Question: The GUI of my system works well with 1366 X 768. When it is displayed in a different resolution, i need to scroll side by side, wherein it should not. Also, the div and section becomes disorted when i tried to press 'ctr+-' in chrome.
'''
<header>
<h1><font color = "#666" face="Arial Black" size="5%">&nbsp;&nbsp;&nbsp;Isplika:</font> A Web-based IDE for C++ Source Content for Programming Beginners
<span id = "strength" > Our Stength, Our God U </span>
</h1>
</header>
<div id = "wrapper">
<section id = "board">
<section id = "board_c">
<div id = "board_ln"> </div>
<div id = "board_code_w">
<div id = "tags_c" class = "tags">C++ Code</div>
<div id = "board_code" contenteditable = "true" ></div>
<div id = "board_code_dup" contenteditable = "false"></div>
</div>
</section>
<section id = "board_mb">
</section>
<section id = "board_code_info">
Row:
<section id = "row" class="tab_space_right">
1
</section>
Col:
<section id = "col" class="tab_space_right">
2
</section>
Number of Lines:
<section id = "numLines" class="tab_space_right">
3
</section>
</section>
</section>
<section id = "interpreter">
<div id = "tags_int" class = "tags">Result</div>
<section id = "interpreter_c">
</section>
<section id = "interpreter_input">
<input id = "inputF" type = "text" />
</section>
<div id = "inputB" class="buttons">
INPUT
</div>
</section>
<section id = "identifier">
<div id = "tags_iden" class = "tags">Variables</div>
<section id = "identifier_type">
</section>
<section id = "identifier_name" >
</section>
<section id = "identifier_value">
</section>
</section>
<section id = "controls">
<div id = "run" class = "buttons" >RUN</div>
<div id = "stop" class = "buttons" >STOP</div>
<div id = "next" class = "buttons" >NEXT</div>
<div id = "support" class = "buttons" >SUPPORT</div>
</section>
</div>
</body>
</html>
'''

'#board' should be resizable but '#interpreter' and '#identifier' should be static
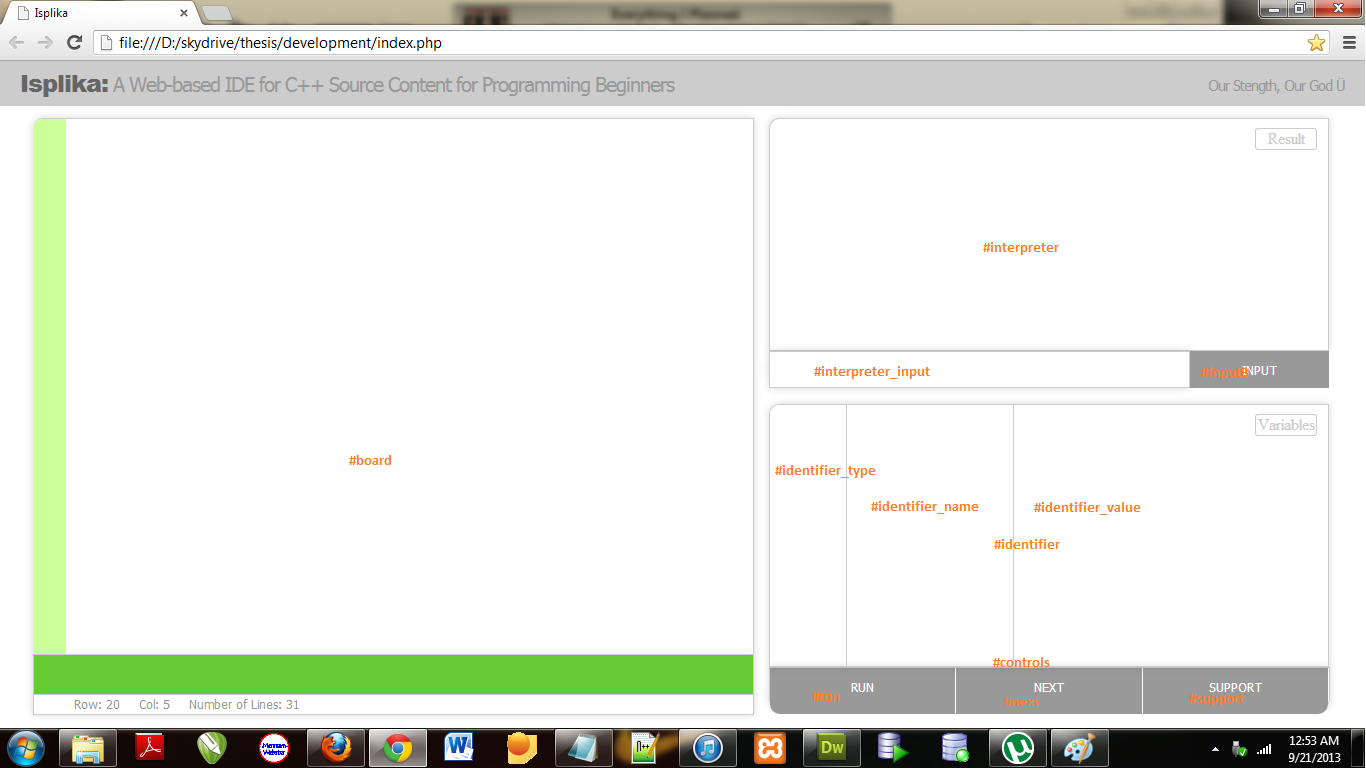
Answer: you can solve it easily with javascript(jquery).
'''
jQuery(document).ready(function($) {
function resizeBoard(){
$('#board').css(width, ($(window).width() - $(#interpreter).width());
}
resizeBoard();
$(window).resize(function() {
resizeBoard();
});
});
'''
I would also put it in a resize function so it will be executet everytime you resize your screen.
greetings Timotheus